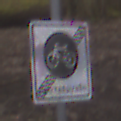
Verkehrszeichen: EndeFahrradstrasse
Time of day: MorningAfternoon
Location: Outdoor (Nature)
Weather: Overcast
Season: Autumn
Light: Natural